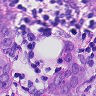
Metastatic tissue present: yes